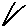
Label: zigzag